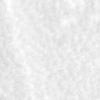
Label: no_change